Field crop: maize
Growth stage: 2
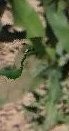
Species: maize